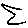
Label: bird